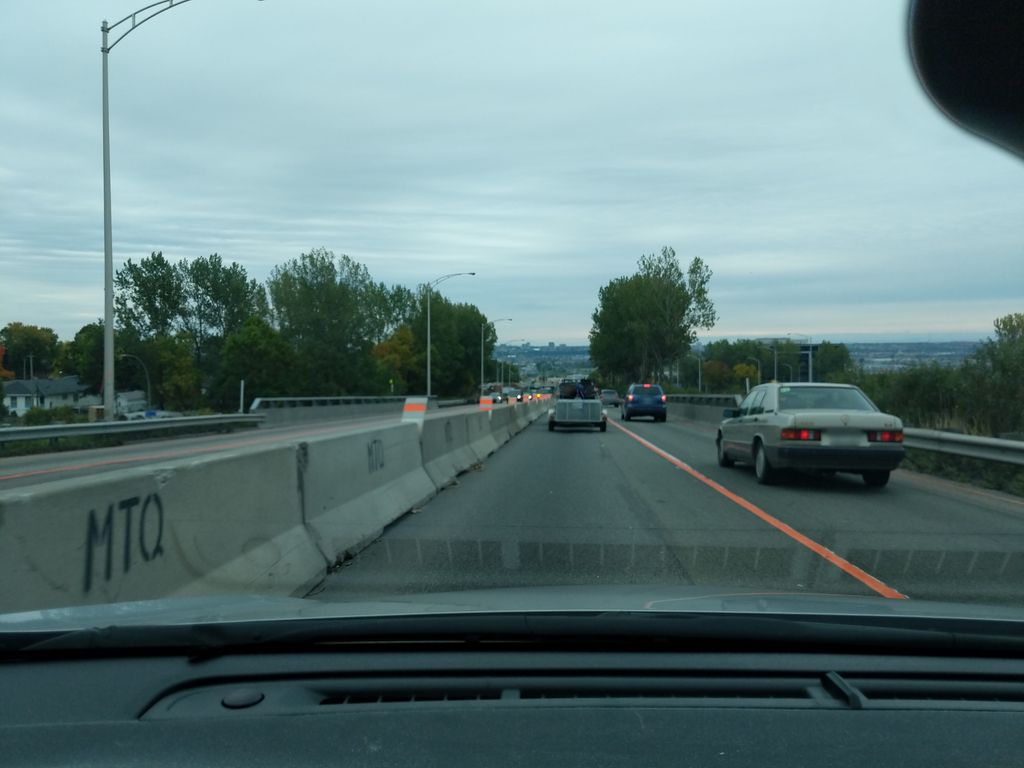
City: quebec_city